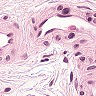
Metastatic tissue present: no